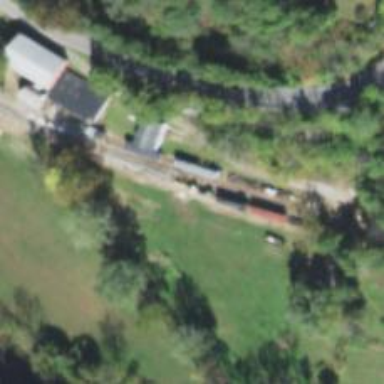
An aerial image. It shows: Preserved railway line with rails.